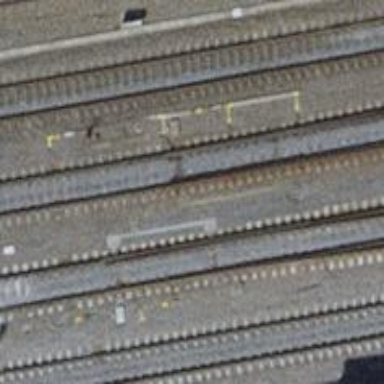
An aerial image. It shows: Railway switch.